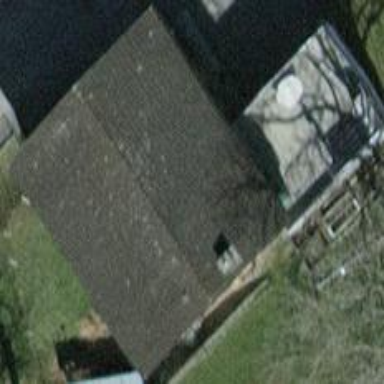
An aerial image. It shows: Detached building.